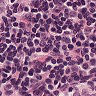
Metastatic tissue present: no